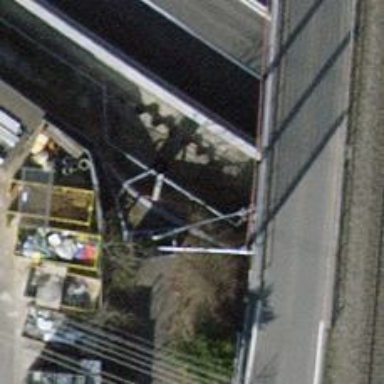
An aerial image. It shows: Street cabinet used for traffic control.